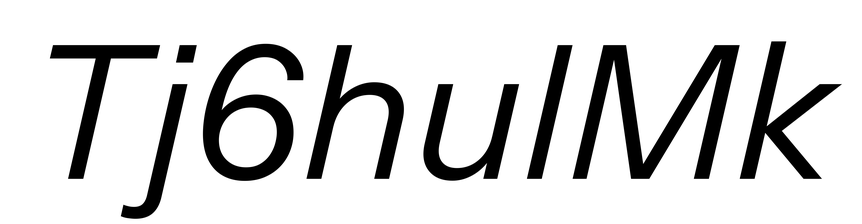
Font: InstrumentSans-Italic_Italic